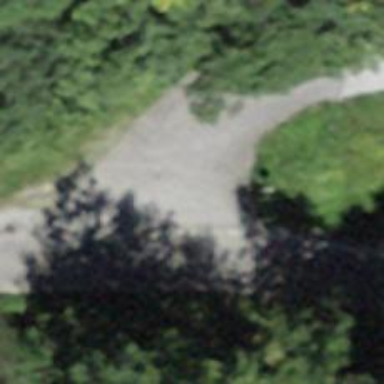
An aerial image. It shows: Bus stop along the road.